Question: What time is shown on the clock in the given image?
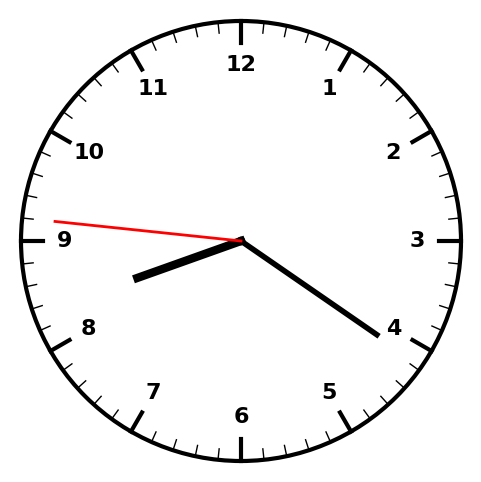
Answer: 08:20:46